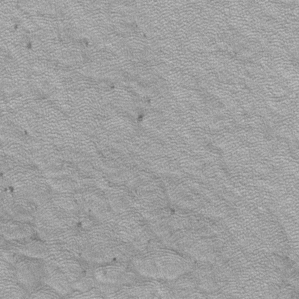
Label: frost